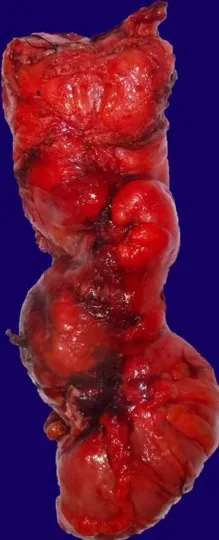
Gross examination of the resected colon. Segment of rectum measuring 15 cm in length and approximately 4.5 cm in average diameter with mucosa demonstrating diffuse necrosis.
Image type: pathology (h&e)